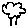
Label: tree